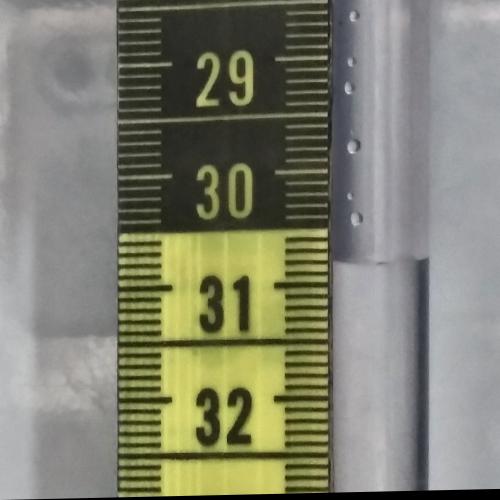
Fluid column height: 30.8 cm